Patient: sex F, age 58
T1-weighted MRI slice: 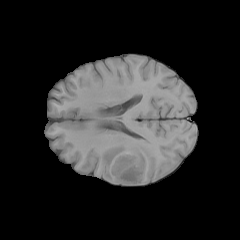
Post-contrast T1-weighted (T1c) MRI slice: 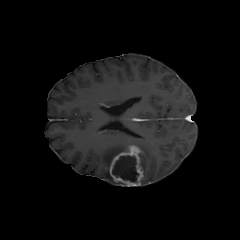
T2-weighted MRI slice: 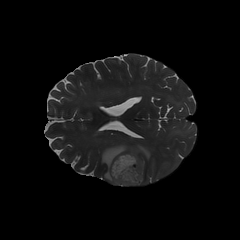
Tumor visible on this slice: yes
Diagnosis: Glioblastoma, IDH-wildtype
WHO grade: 4